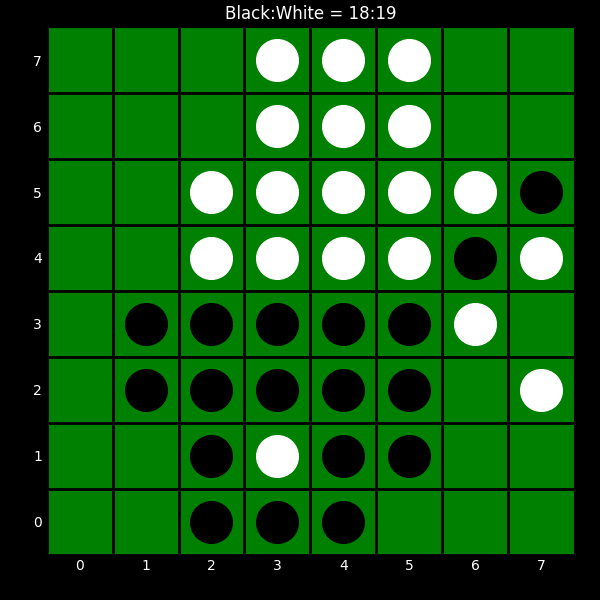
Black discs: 18
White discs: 19